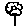
Label: flower